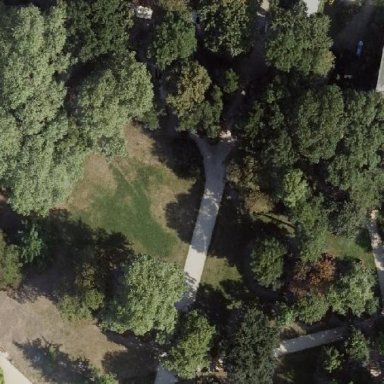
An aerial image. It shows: Lovely park for leisure and relaxation.